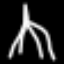
Label: The Eiffel Tower